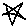
Label: star